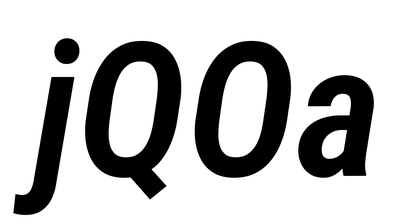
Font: Roboto-Italic_Condensed_SemiBold_Italic